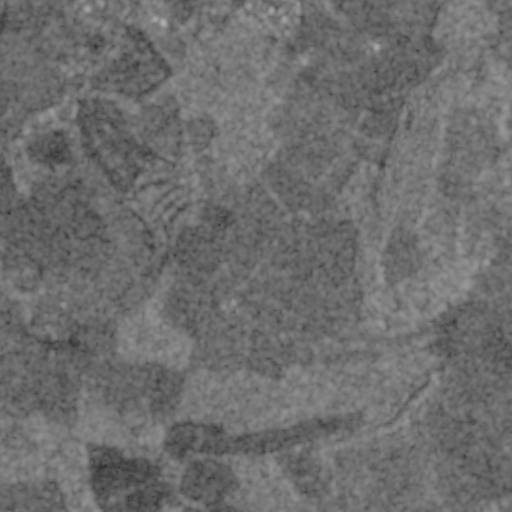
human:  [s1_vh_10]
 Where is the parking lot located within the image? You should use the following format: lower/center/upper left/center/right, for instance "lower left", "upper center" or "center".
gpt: The parking lot is located in the upper left of the image.
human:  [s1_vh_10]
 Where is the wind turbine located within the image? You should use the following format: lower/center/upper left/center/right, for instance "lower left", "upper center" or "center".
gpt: The wind turbine is located in the lower right of the image.
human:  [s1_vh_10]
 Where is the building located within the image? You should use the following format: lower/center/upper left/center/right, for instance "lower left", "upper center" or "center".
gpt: There is no building in the image.

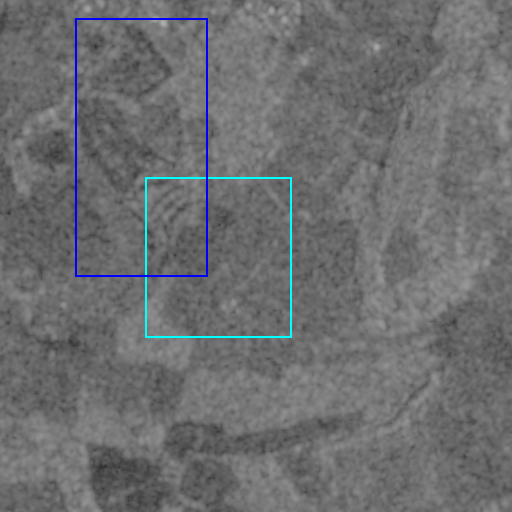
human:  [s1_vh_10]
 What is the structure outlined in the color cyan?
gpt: The structure outlined in cyan is a crop field.
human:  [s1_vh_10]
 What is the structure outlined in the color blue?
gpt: The structure outlined in blue is a park.
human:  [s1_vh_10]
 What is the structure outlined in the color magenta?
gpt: There is no magenta outline.